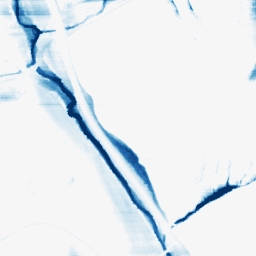
Category: morphological
Decomposition family: morphological_rect
Decomposition parameters: operation: closing
width: 50
height: 3
Upsampling method: regularized
Upsampling parameters: scale: 4
lambda_reg: 0.001
Upsampling scale: 4